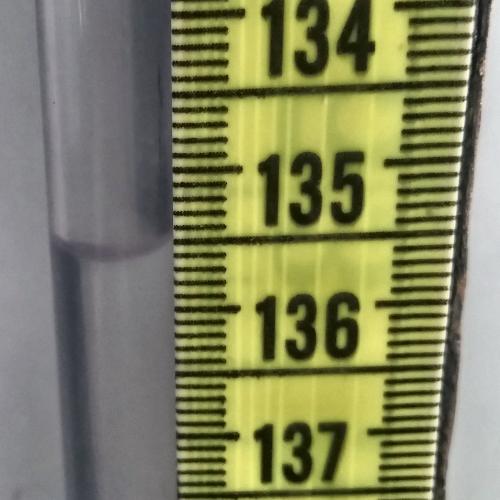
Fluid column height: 135.5 cm